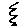
Label: zigzag